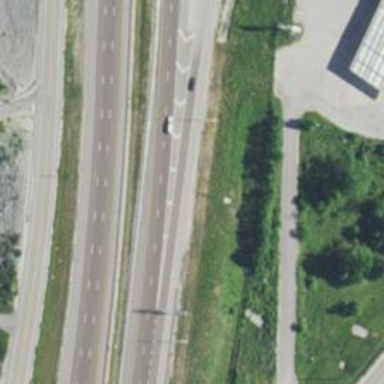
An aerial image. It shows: Motorway junction.